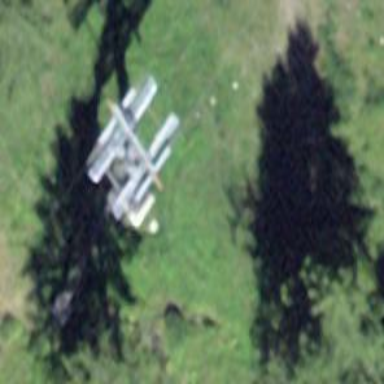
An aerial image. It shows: Pylon used for aerialway.